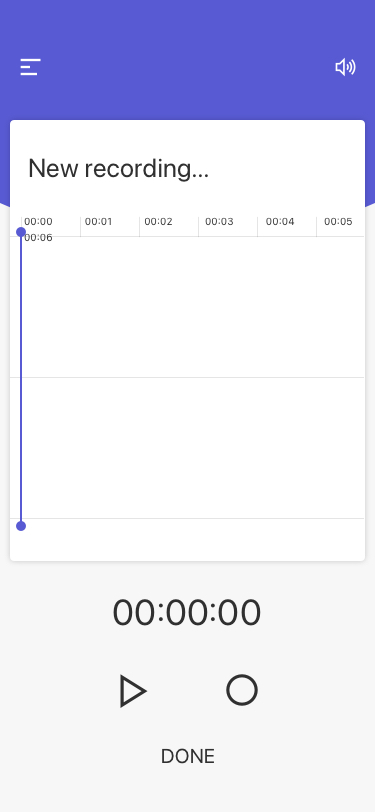
Text in this UI design:
00:00:00
DONE
00:00           00:01           00:02           00:03           00:04          00:05           00:06
New recording...